Interaction volume radius: 10 \u00c5
Interaction volume height: 25 \u00c5
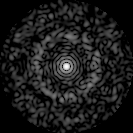
Disorder parameter: 0.8423